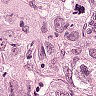
Metastatic tissue present: yes